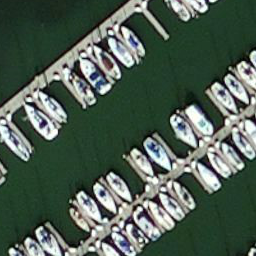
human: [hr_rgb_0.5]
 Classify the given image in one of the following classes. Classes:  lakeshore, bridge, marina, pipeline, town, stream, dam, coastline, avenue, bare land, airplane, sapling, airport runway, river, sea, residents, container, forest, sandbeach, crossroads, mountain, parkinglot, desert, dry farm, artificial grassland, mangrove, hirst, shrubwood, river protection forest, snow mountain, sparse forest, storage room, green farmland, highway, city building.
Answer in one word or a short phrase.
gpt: marina